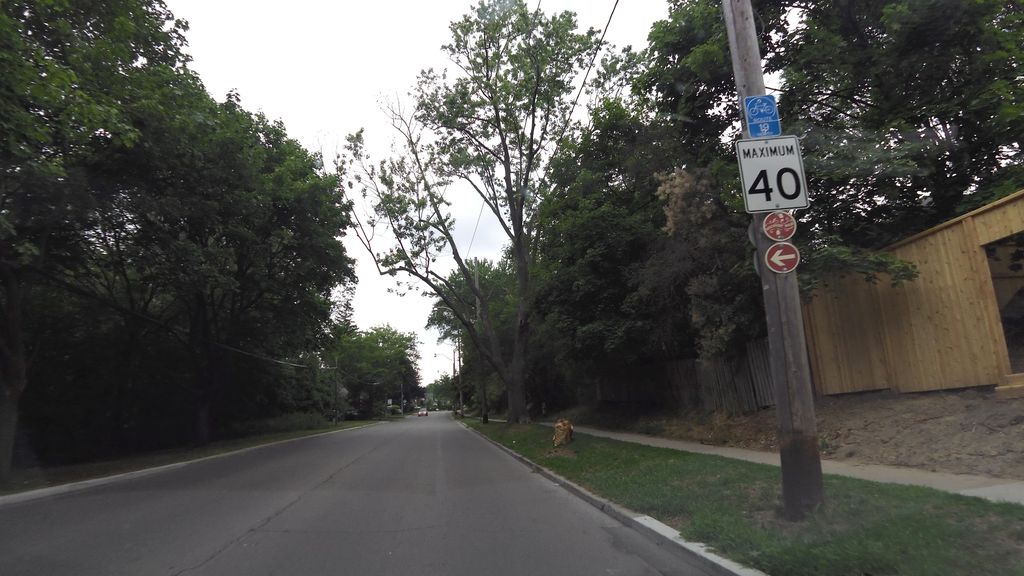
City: toronto